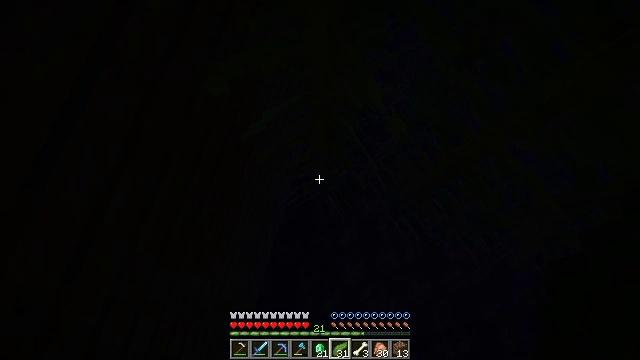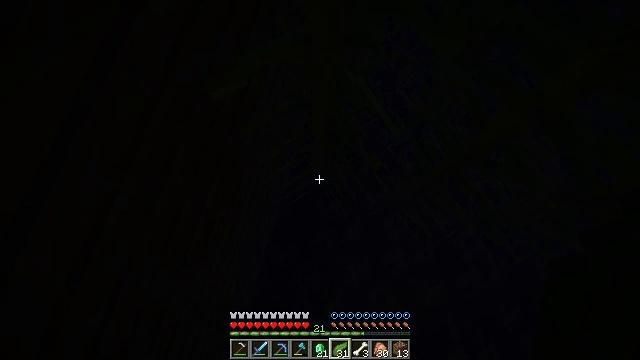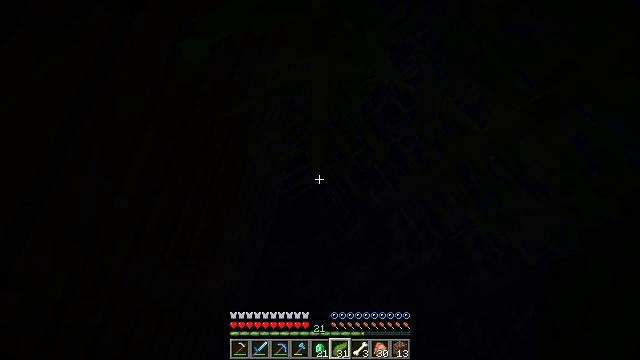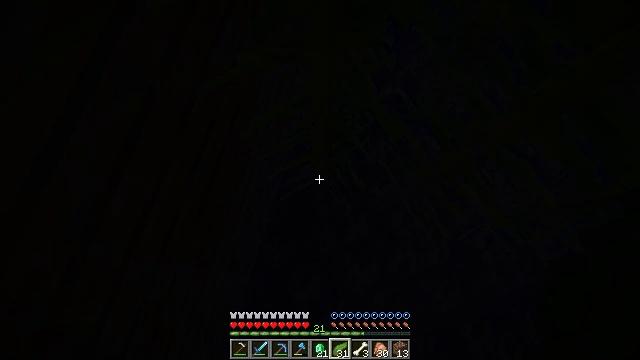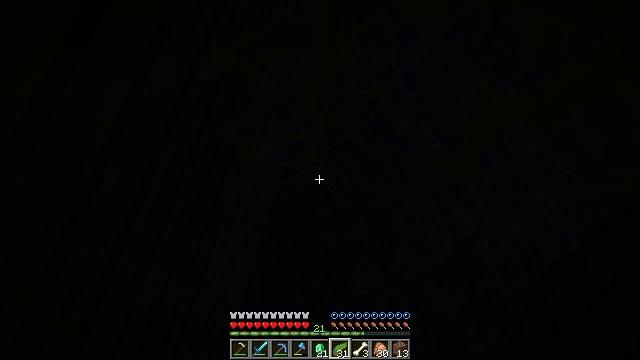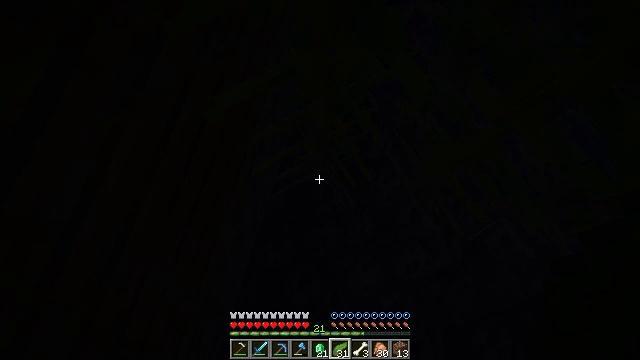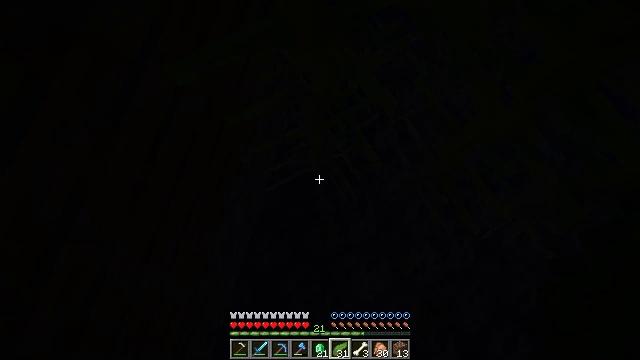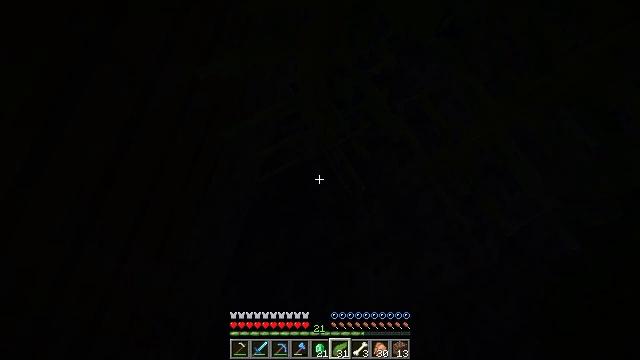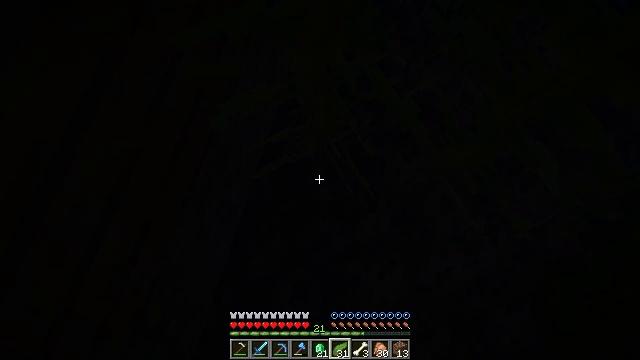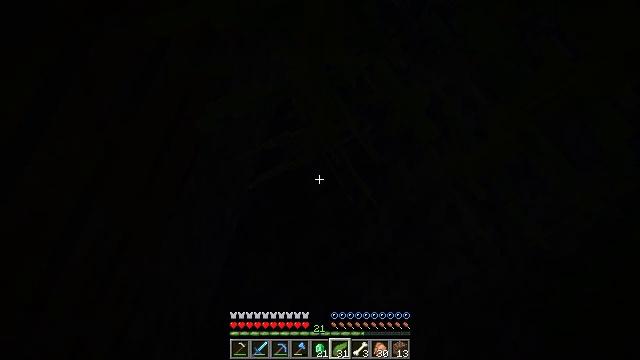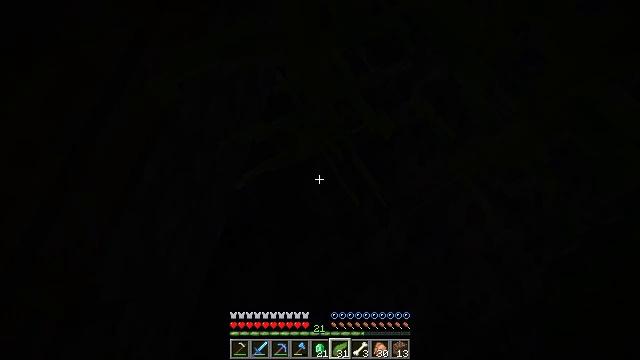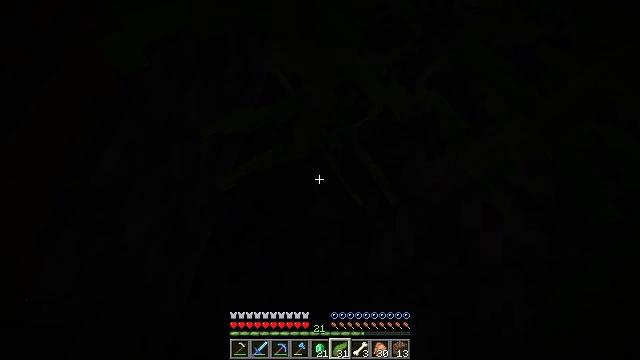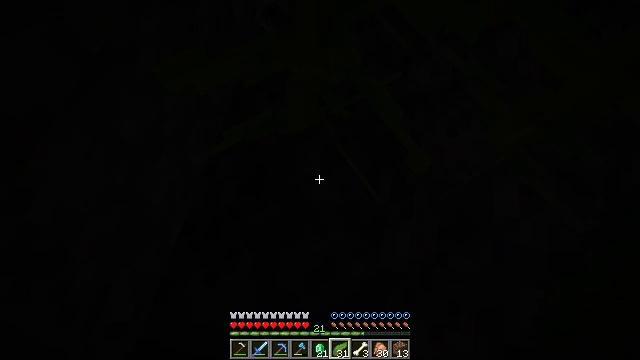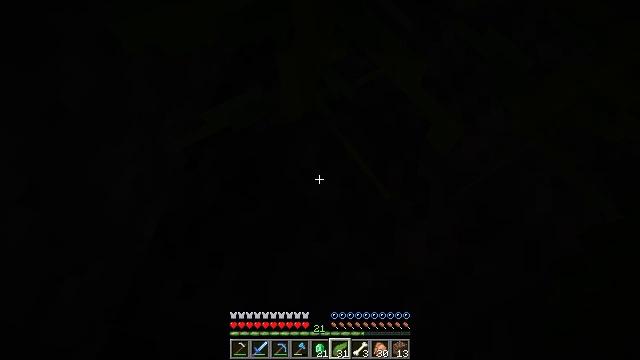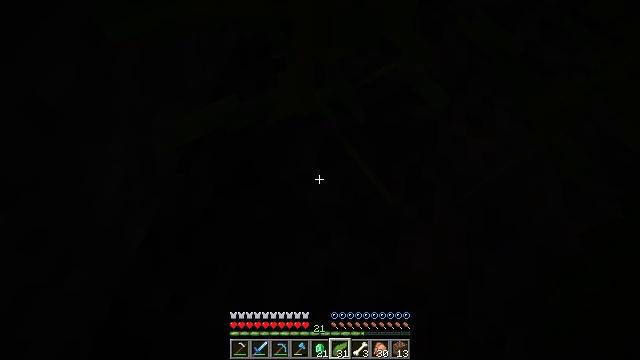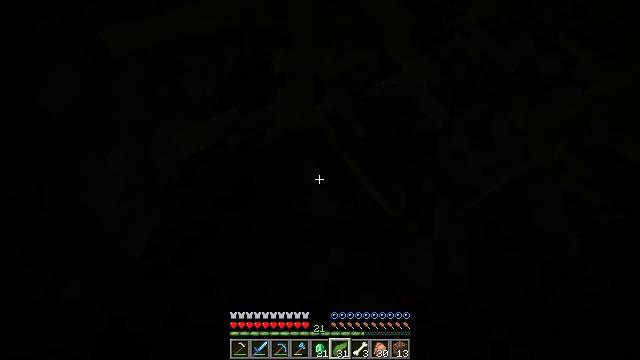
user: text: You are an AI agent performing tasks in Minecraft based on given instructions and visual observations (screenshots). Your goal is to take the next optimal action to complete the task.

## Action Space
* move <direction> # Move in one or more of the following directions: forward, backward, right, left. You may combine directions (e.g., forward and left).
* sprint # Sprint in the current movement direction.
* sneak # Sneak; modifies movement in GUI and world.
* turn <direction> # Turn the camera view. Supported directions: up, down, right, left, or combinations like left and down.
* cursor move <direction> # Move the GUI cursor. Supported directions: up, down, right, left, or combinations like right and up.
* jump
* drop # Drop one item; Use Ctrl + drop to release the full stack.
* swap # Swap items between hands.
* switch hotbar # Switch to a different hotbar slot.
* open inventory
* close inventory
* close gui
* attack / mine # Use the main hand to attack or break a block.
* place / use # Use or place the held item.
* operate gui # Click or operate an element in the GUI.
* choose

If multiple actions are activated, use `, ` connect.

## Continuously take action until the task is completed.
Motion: motion action
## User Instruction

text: Gather kelp plant by attacking it underwater.
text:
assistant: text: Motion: sneak
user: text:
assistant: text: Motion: sneak
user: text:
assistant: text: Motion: sneak
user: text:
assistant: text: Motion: sneak
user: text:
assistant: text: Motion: sneak
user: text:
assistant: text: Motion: sneak
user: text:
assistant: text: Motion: sneak
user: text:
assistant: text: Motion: sneak
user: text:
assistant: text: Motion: sneak, turn up
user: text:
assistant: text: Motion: sneak, turn up
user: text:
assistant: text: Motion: sneak, turn up
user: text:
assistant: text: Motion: sneak
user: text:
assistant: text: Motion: sneak, turn up
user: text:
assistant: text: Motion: sneak, turn up
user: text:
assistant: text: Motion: sneak, turn up
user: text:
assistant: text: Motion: sneak, turn up
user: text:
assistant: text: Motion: sneak, turn up
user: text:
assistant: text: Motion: turn up
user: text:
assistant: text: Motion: turn right and up
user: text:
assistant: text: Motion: turn up
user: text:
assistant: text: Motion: attack / mine
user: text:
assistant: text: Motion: attack / mine
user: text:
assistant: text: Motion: attack / mine
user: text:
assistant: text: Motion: attack / mine
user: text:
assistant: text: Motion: attack / mine
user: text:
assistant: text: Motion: no_op